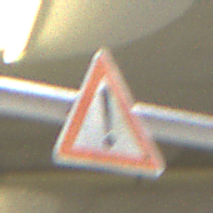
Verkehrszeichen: Gefahrenstelle
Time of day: Midday
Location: Roofed (Urban)
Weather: Overcast
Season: NotSpecified
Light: Artificial